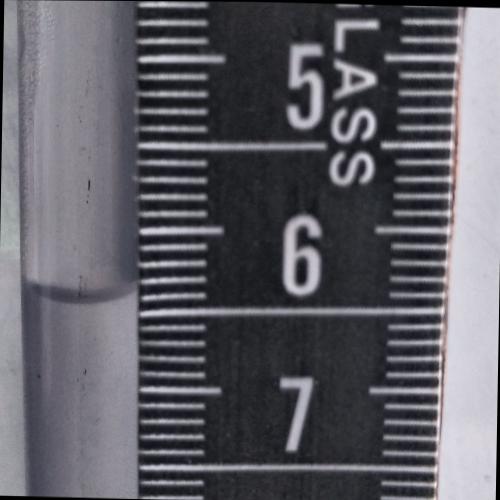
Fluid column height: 6.4 cm